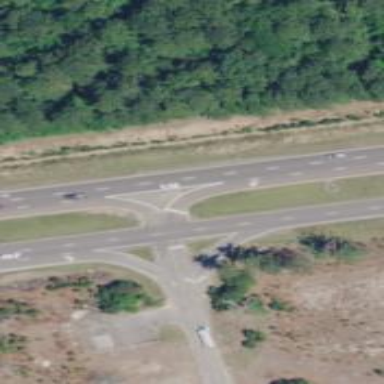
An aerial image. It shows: Trunk link highway.